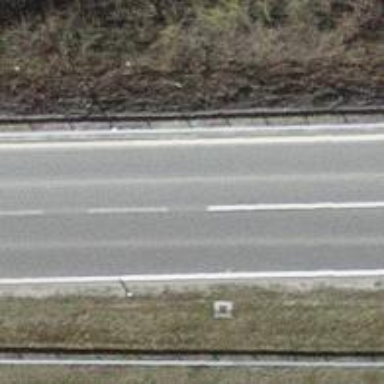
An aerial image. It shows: Primary highway.